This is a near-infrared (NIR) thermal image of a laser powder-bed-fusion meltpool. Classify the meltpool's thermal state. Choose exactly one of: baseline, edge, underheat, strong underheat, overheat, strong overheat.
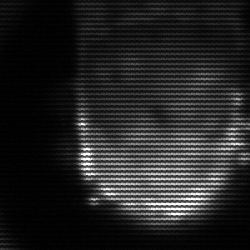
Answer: baseline